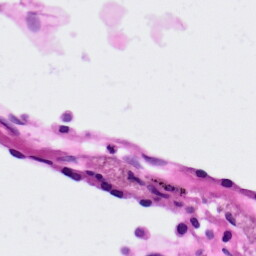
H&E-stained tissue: Lung